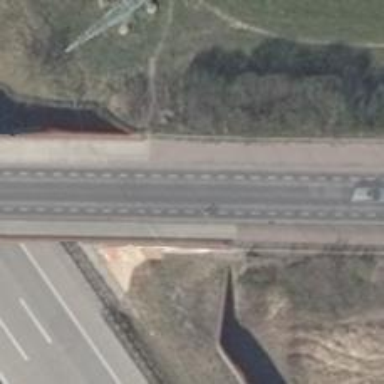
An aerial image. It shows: Tertiary road on bridge with asphalt surface. There are sidewalks on both sides and designated cycle lane.